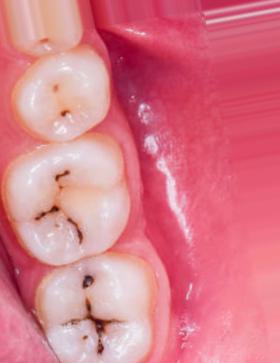
Condition: Caries